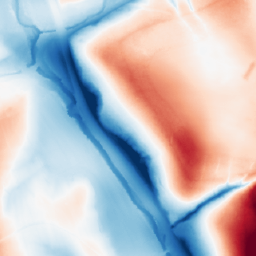
Category: classical
Decomposition family: gaussian_anisotropic
Decomposition parameters: sigma_x: 50
sigma_y: 5
Upsampling method: nearest
Upsampling parameters: scale: 2
Upsampling scale: 2